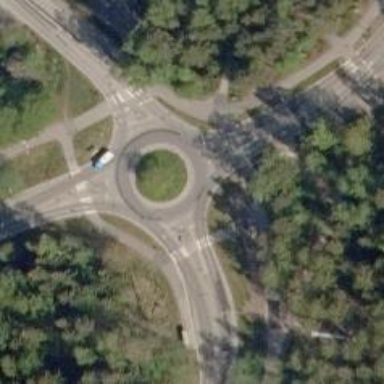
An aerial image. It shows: Secondary road with asphalt surface leading to roundabout. There is separate sidewalk for pedestrians.